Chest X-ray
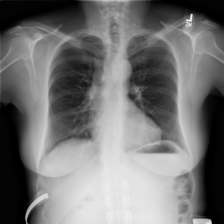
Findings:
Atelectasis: negative
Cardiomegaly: negative
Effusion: negative
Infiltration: negative
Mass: negative
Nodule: negative
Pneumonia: negative
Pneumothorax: negative
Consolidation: negative
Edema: negative
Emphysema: negative
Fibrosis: negative
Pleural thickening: negative
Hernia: negative